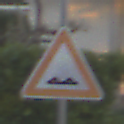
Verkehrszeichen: UnebeneFahrbahn
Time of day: SunriseSunset
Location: Outdoor (Urban)
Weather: Clear
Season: NotSpecified
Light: Natural